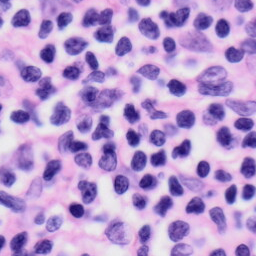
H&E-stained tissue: Skin